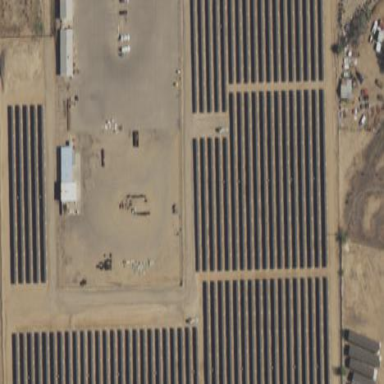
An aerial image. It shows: Solar power generator.